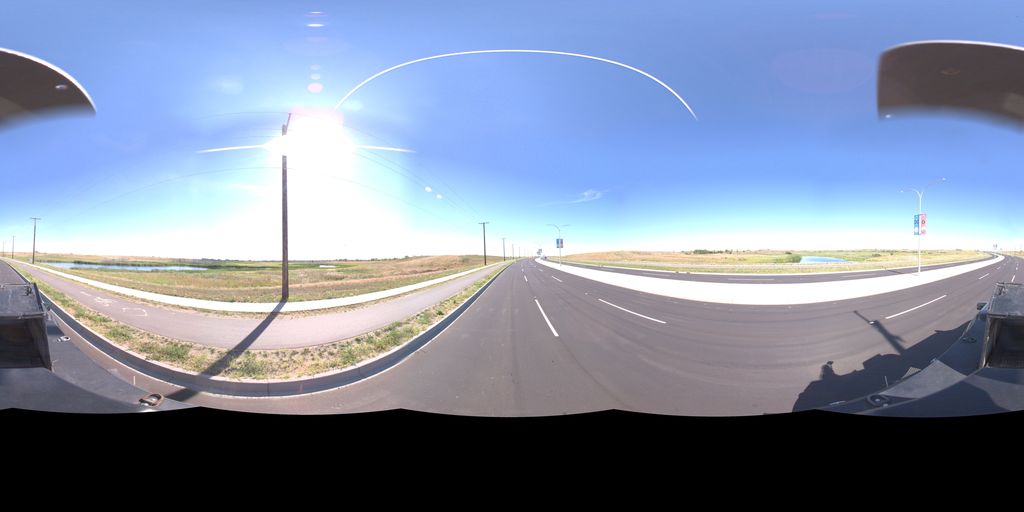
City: saskatoon